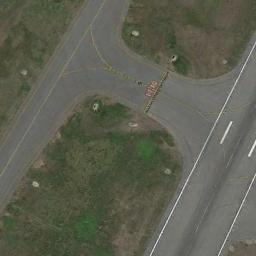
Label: runway